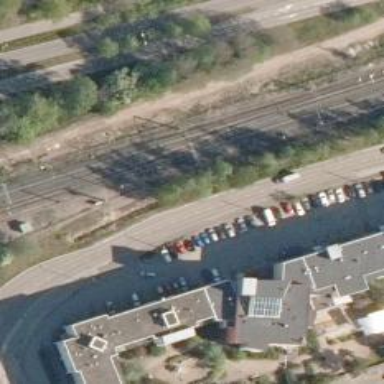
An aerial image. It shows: Continuous rail railway with electrified contact line.